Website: crate-barrel
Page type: billing-address
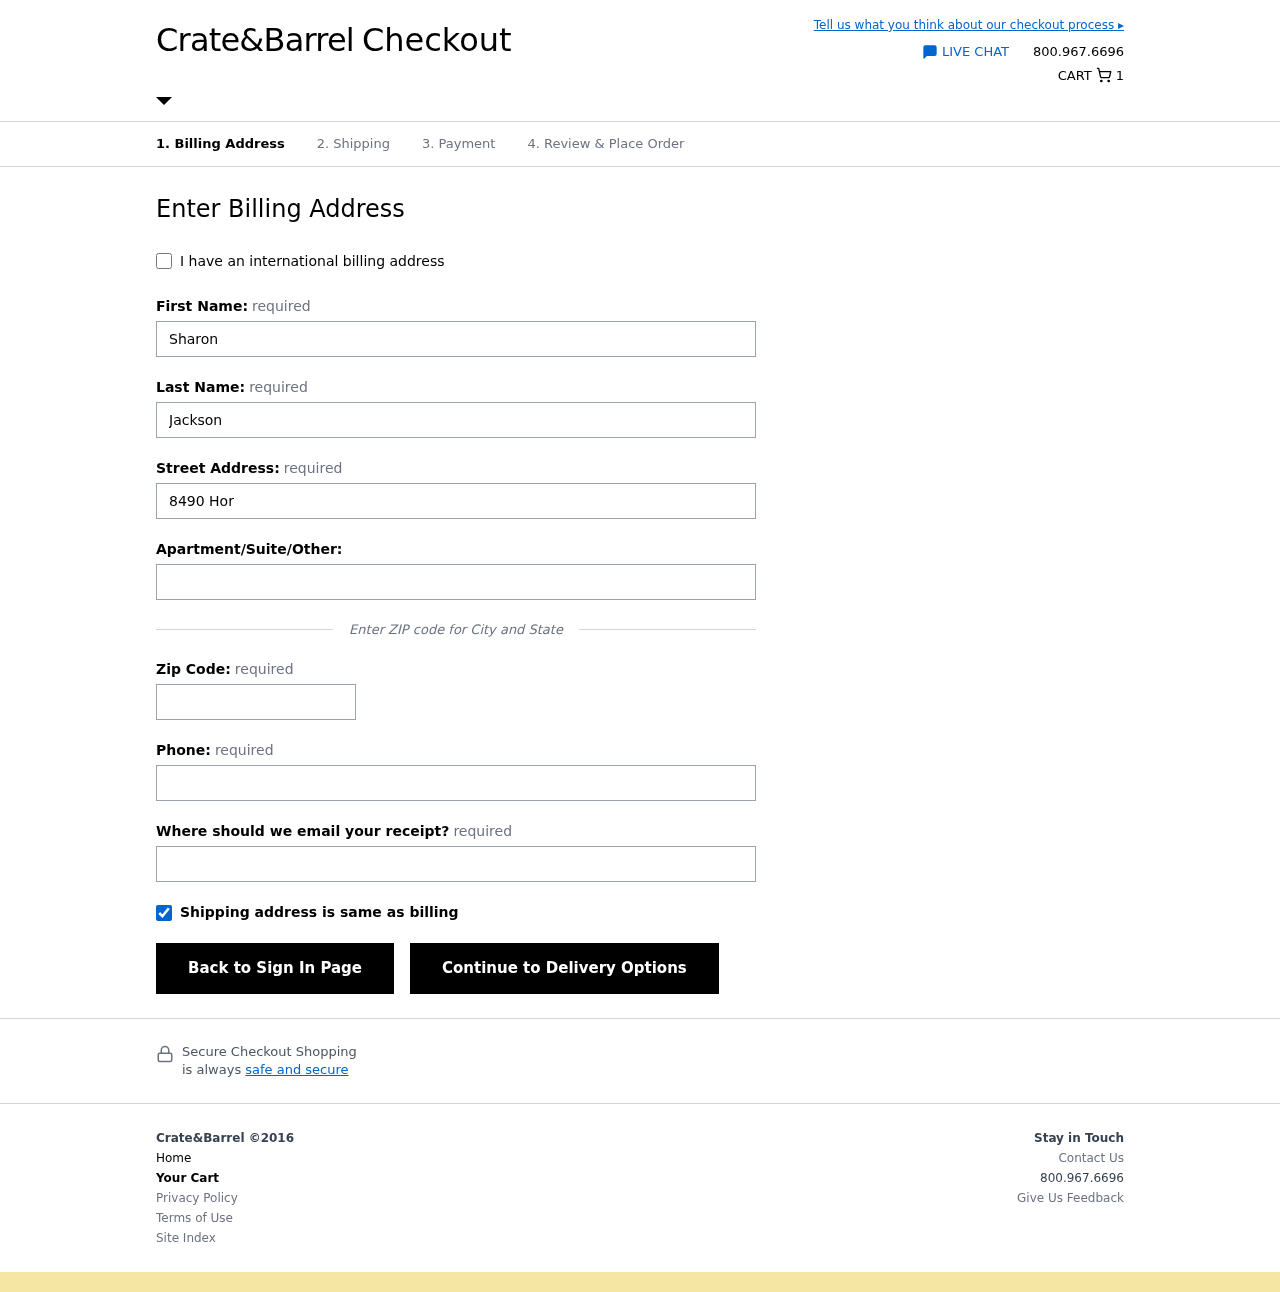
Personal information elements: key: PII_EMAIL
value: sharon.jackson@hotmail.com
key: PII_FIRSTNAME
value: Sharon
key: PII_LASTNAME
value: Jackson
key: PII_PHONE
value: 8014739103
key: PII_POSTCODE
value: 72779
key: PII_STREET
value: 8490 Horton Forest
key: PII_STREET2
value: Suite 164
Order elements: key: ORDER_NUM_ITEMS
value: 1